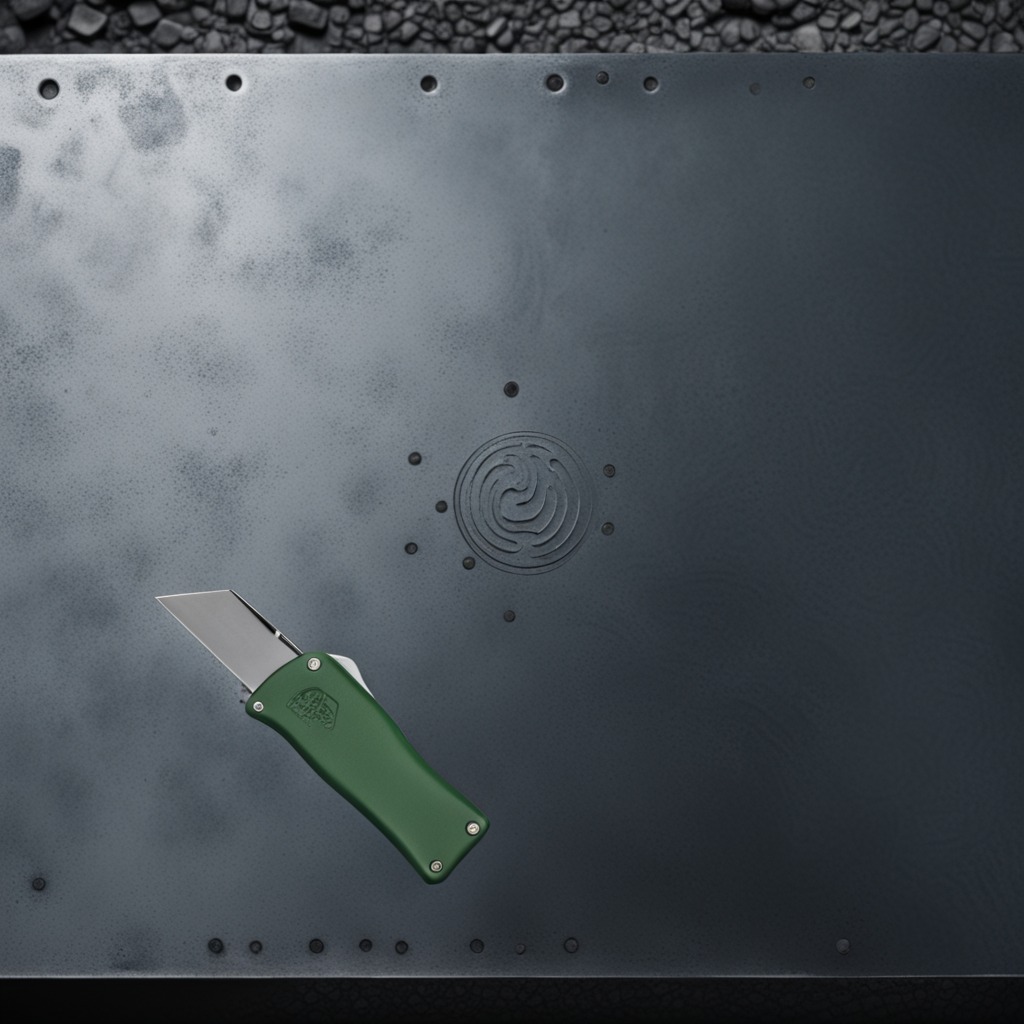
A utility knife is lying on the cold steel table in a mining workshop.